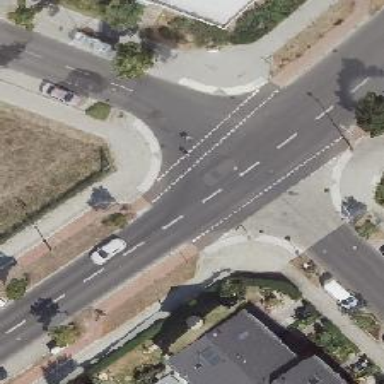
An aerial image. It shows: Unmarked road crossing.